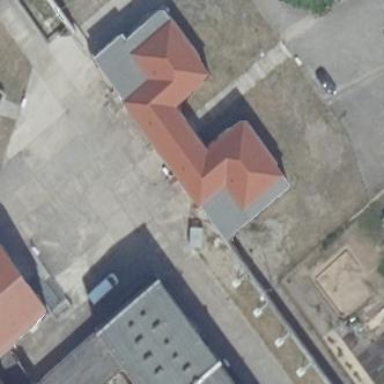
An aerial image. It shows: Gatehouse building.